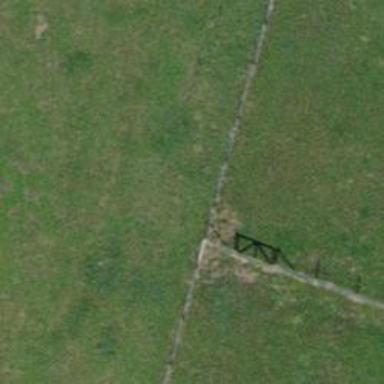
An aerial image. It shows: Gate.